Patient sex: F
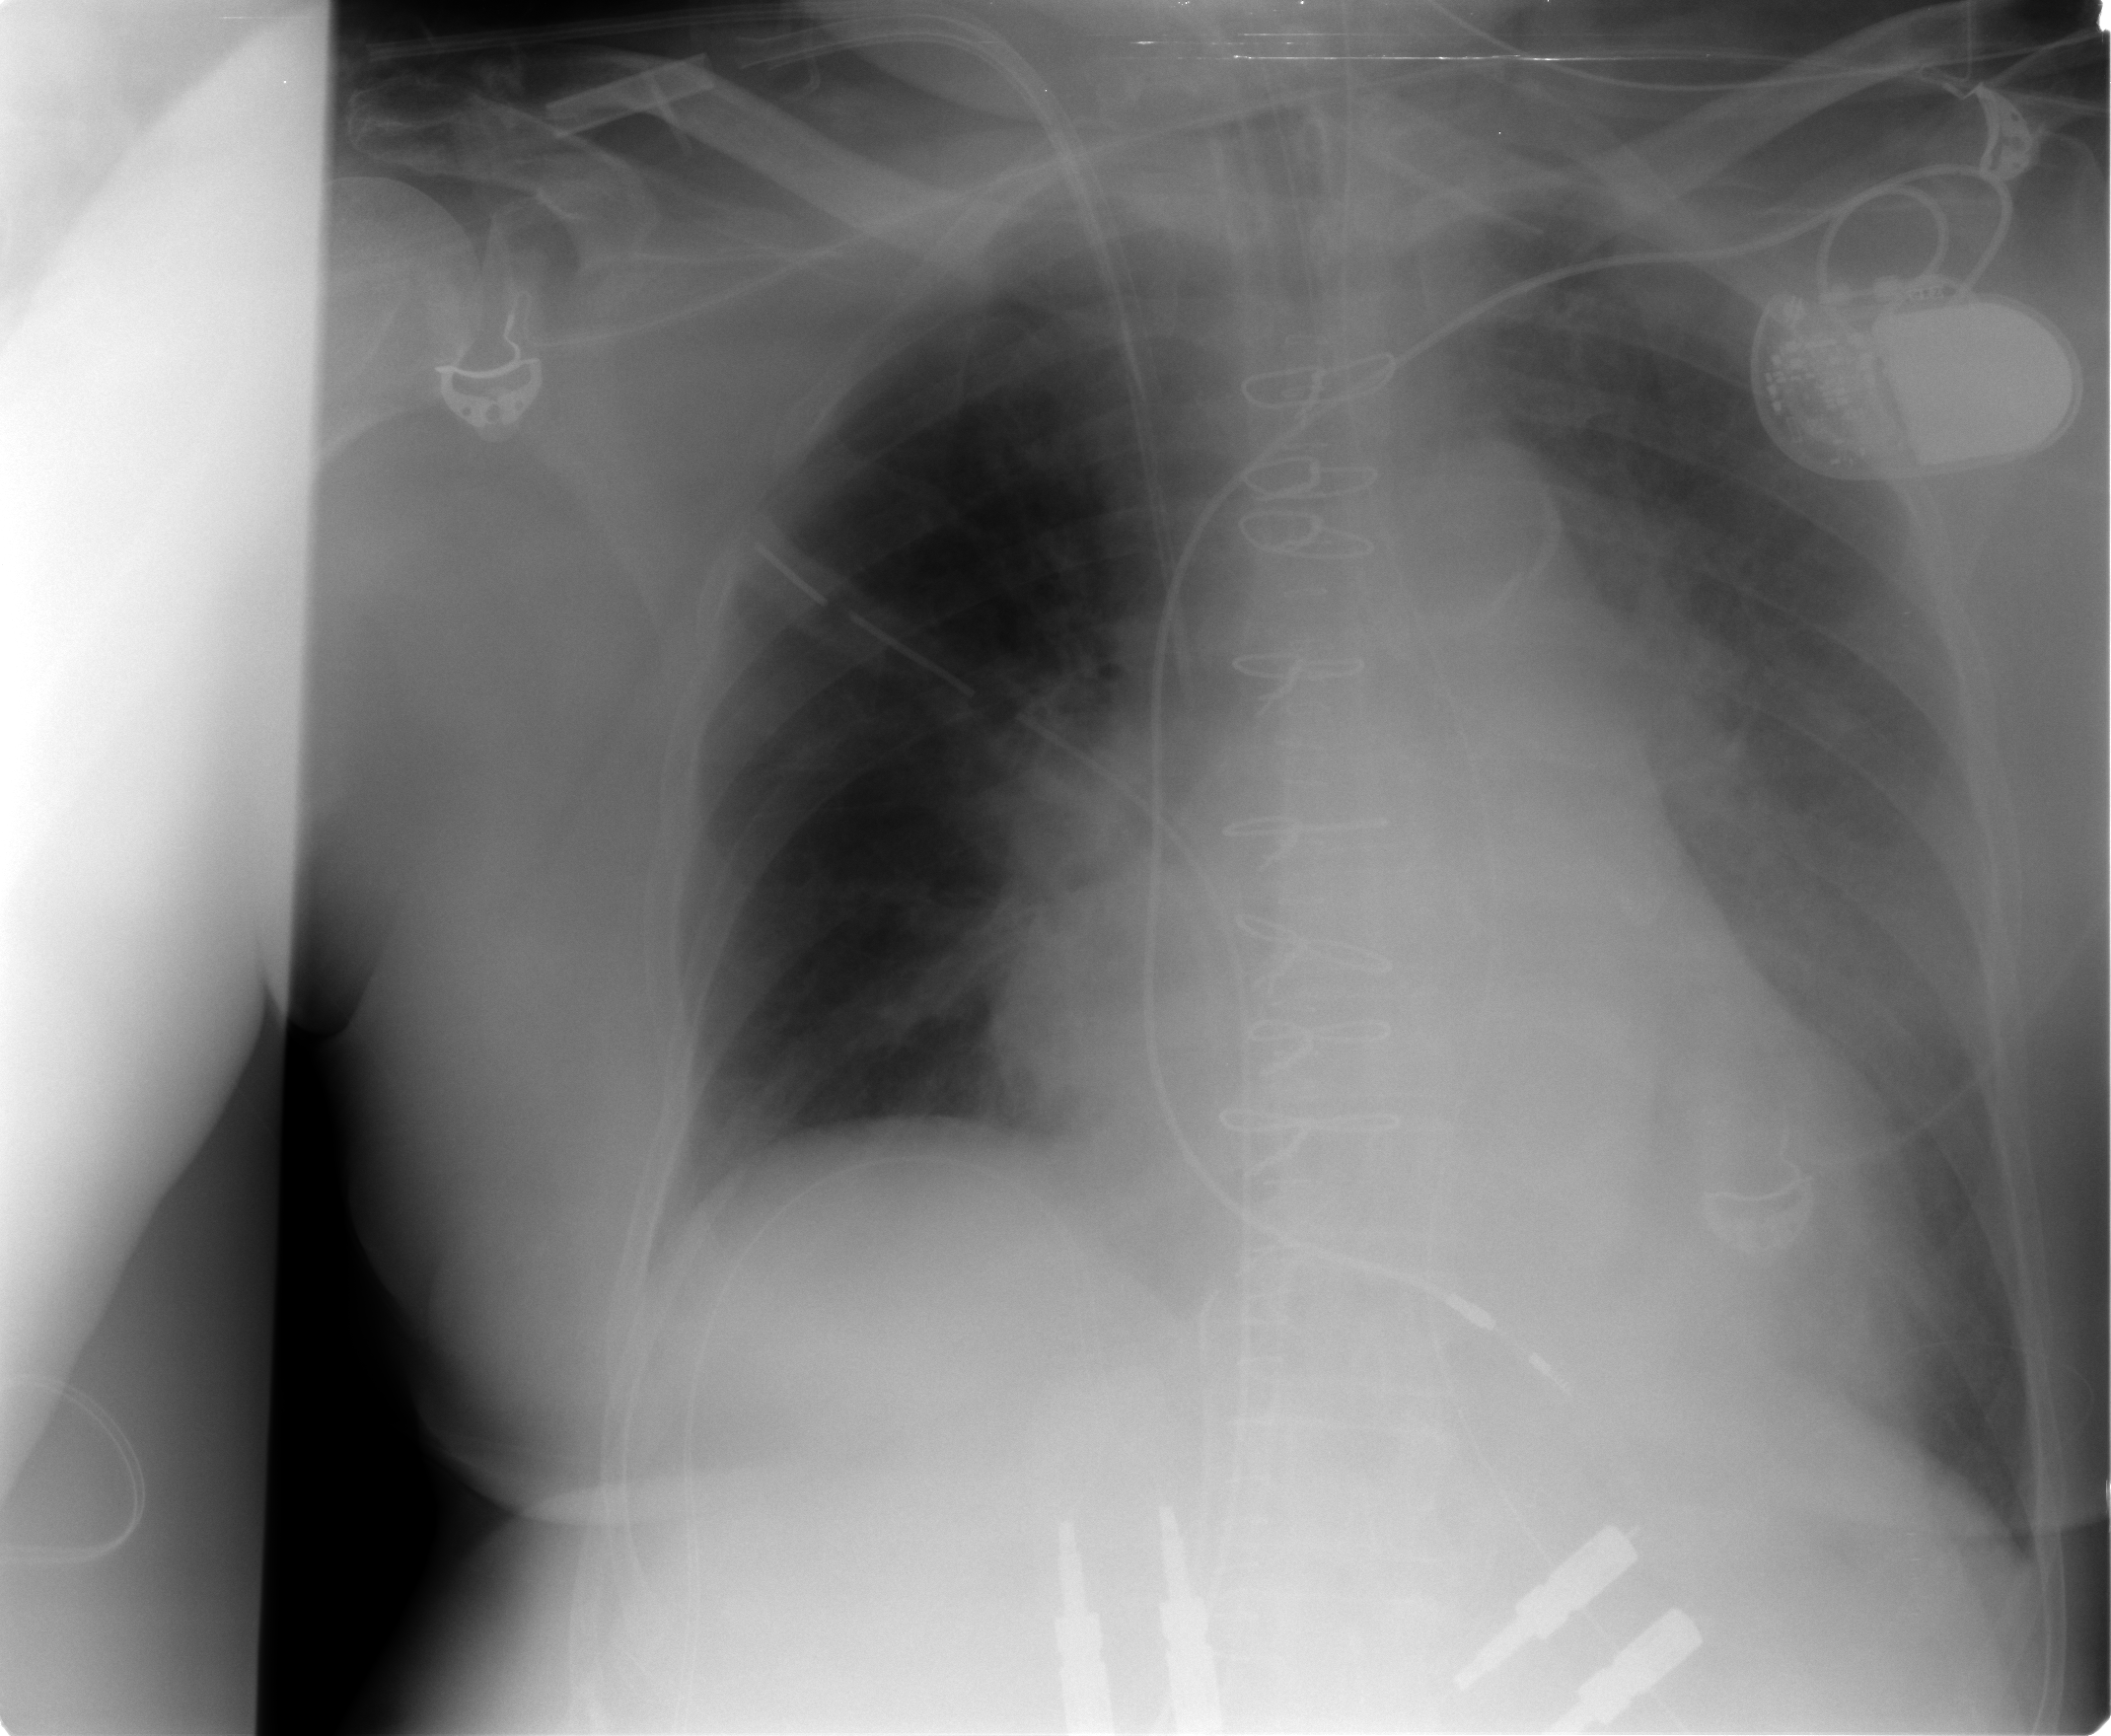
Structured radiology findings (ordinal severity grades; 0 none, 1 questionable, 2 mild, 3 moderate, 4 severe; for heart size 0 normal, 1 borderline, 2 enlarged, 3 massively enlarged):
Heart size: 2
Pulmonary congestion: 2
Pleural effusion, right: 0
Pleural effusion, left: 0
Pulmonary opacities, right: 1
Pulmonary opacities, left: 1
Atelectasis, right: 0
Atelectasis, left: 0